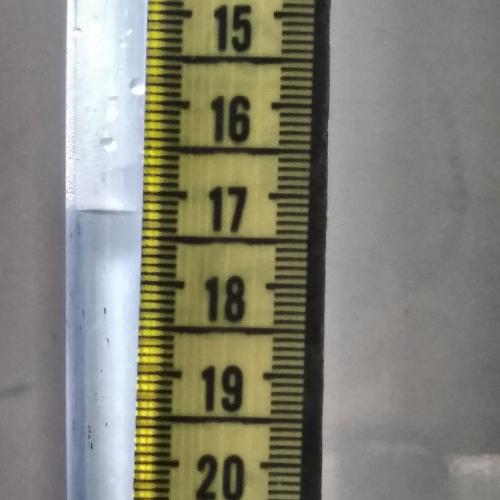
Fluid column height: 17.2 cm